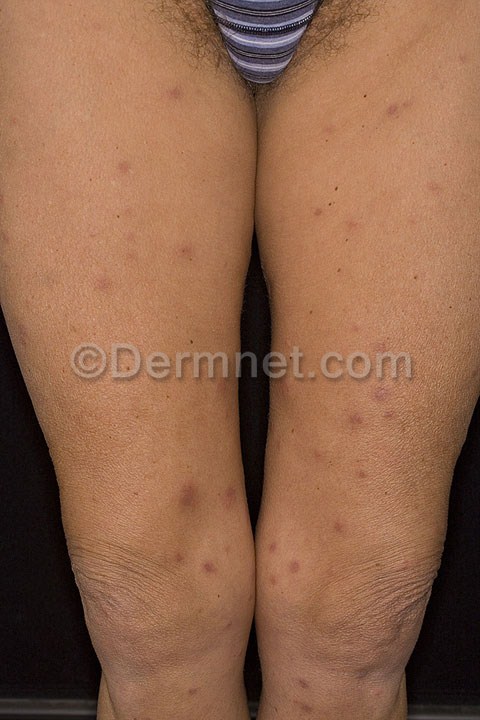
Disease: Vasculitis Photos